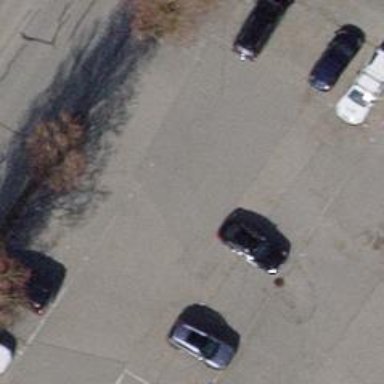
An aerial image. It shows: Parking aisle designated as service road.